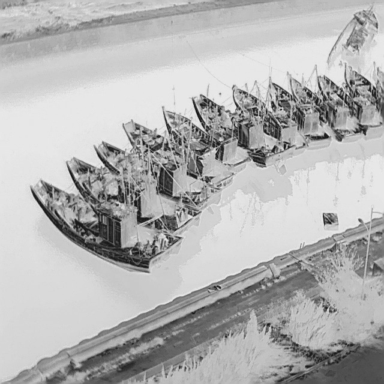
There are 13 bulk_carriers in the infrared image.